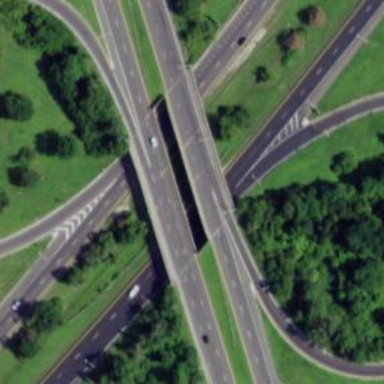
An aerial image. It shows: Motorway junction.